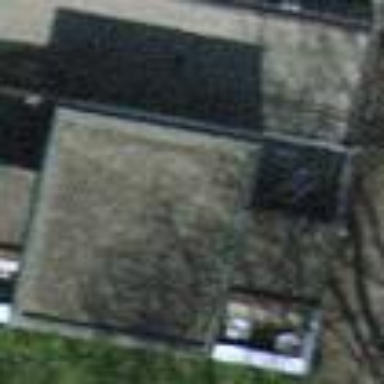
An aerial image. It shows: Flat-roofed building.